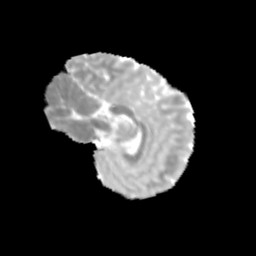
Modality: MD
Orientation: sagittal
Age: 11
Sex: female
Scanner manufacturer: siemens
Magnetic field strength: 3 T
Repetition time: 3.8 s
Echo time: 0.07 s